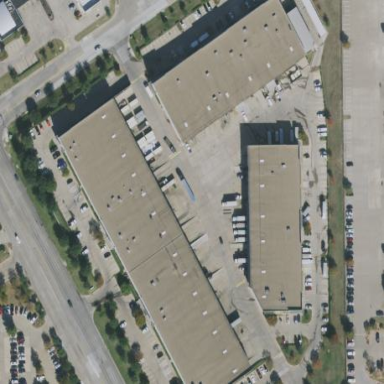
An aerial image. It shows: Warehouse building.